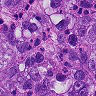
Metastatic tissue present: yes